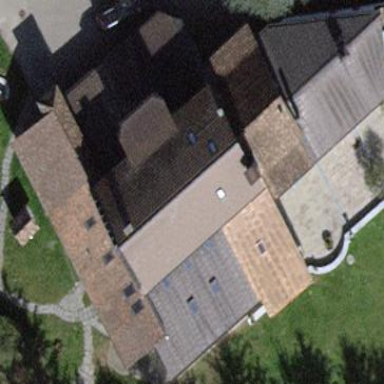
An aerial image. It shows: Building with tiled roof.